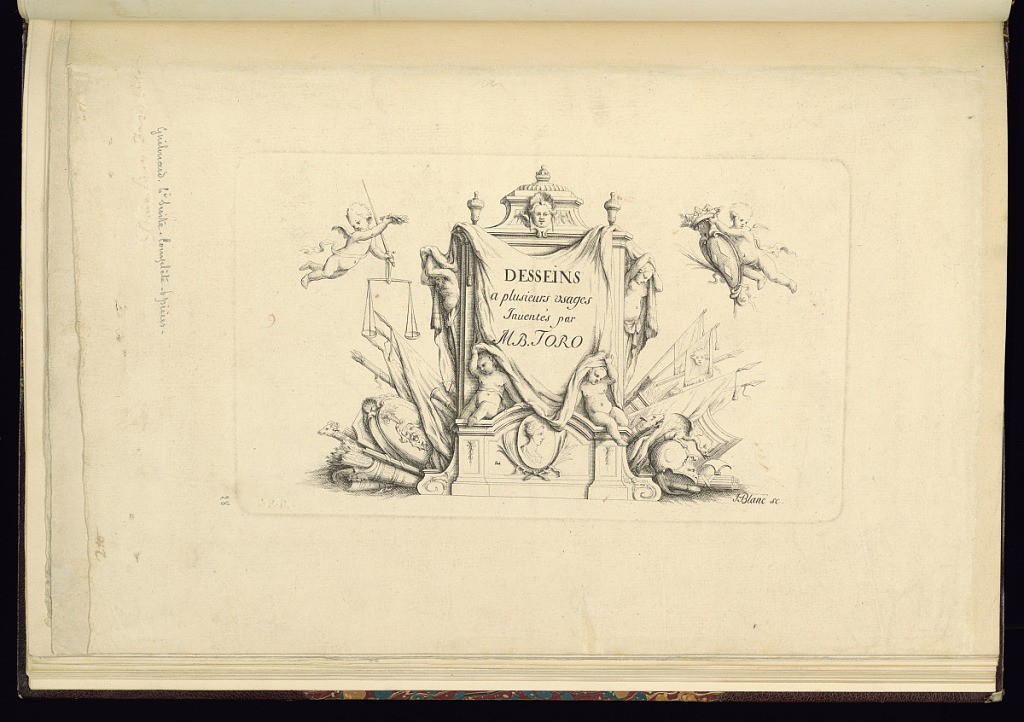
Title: Title Page
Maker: Jean-Bernard Turreau, French, 1672 - 1731
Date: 1716-19
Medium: Etching on laid paper
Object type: Print
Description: Title page with the title lettered on a draped textile over a monument/ plinth, held by putti with flying putti on either side holding a coat of arms and a set of scales. The ornament features an oval profile portrait, gadrooning, vase finials, mascaron (mask), and fleurons. Arms and armor on either side - helmets, shields, spears with flags, horns, and quivers of arrows. The plate is signed.